Question: When I load a transparent image with:
'''
def load_image(path):
img = Image.open(path)
return ImageTk.PhotoImage(img)
class Home_Screen(threading.Thread):
def __init__(self):
threading.Thread.__init__(self)
self.home = Tk()
self.home.resizable(width = False,height = False)
self.home.geometry("700x500+300+100")
self.start()
def run(self):
self.images()
Label(self.home, image = self.background).pack() # Put it in the display window
button_instructions = Label(self.home,image = self.b_instructions).place(x = 300,y = 200)
self.home.mainloop()
def images(self):
self.background = load_image("Images/night-sky.jpg")
self.b_instructions = load_image("button_instructions.png")
def start_game(self):
self.home.destroy()
Home = Home_Screen()
'''
I get an image with a white border around it. Does anyone know why the original transparency was not retained? If so could you please offer a solution.

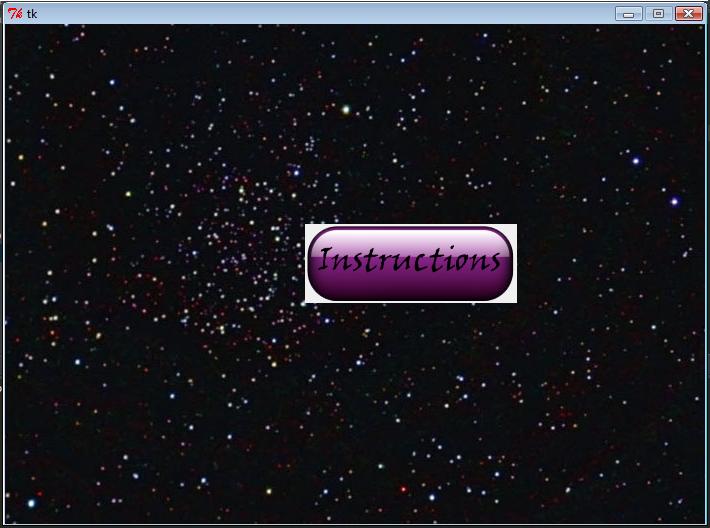
Answer: Use a Canvas instead of Label widgets. The transparency isn't getting lost, because what you see is the background of the widget.
'''
def run(self):
img_sky = ImageTk.PhotoImage(file="Images/night-sky.jpg")
img_button = ImageTk.PhotoImage(file="button_instructions.png")
self.canvas = Canvas(self.home, width=700, height=500)
self.canvas.create_image(0, 0, image=img_sky)
self.canvas.create_image(300, 200, image=img_button)
self.canvas.pack()
self.home.mainloop()
'''